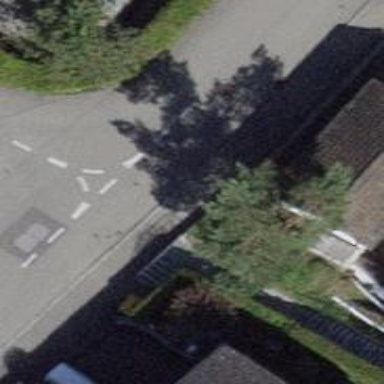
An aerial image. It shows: Road with steps.